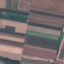
Land use / land cover: AnnualCrop